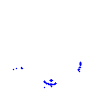
Particle: kaon